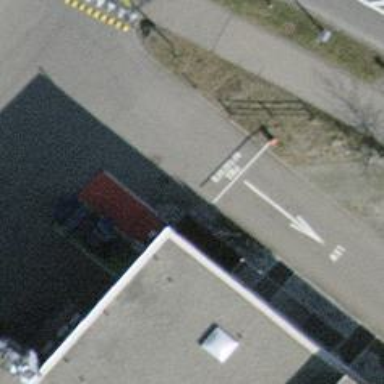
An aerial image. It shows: Charging station.